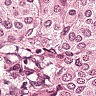
Metastatic tissue present: yes